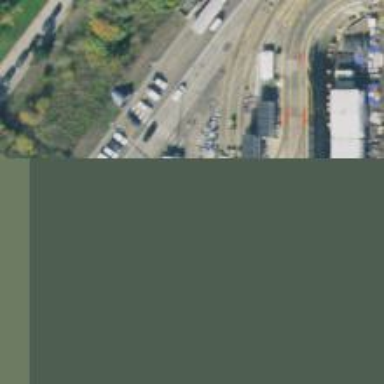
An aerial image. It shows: Railway crossing.